Question: Using <URL> gem to do a DB backup, deployed the app with the gem installed to DigitalOcean and the next step is to run the generator using
'''
dokku run oktob bundle exec backup generate:model --trigger oktob_db_backup --databases="postgresql" --storages="dropbox" --encryptors="openssl" --compressors="gzip" --notifiers="mail"
'''
This should create the configuration files to setup the backup, but it returns nothing.

When I run the generator on my local machine, 2 files are generated as normal, but this time without using 'dokku run oktob' as it's on a local machine.
'''
Generated model file: '/Users/ahmadajmi/Backup/models/oktob_db_backup.rb'.
Generated configuration file: '/Users/ahmadajmi/Backup/config.rb'.
'''
Thanks
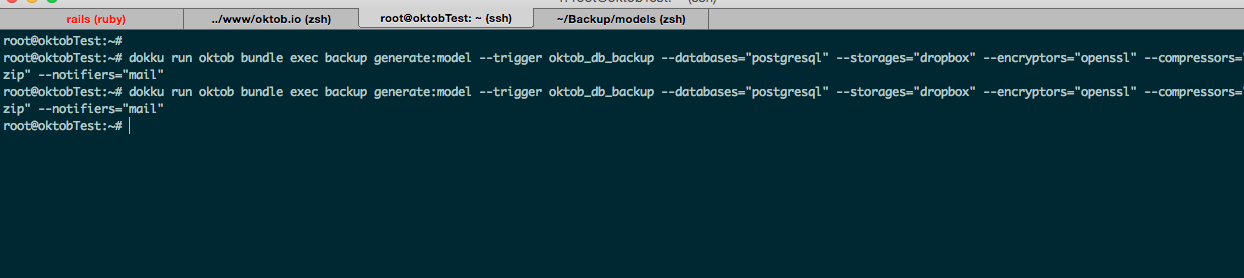
Answer: To solve the problem, the backup gem should be installed outside the app container in the Linux machine.
Backup <URL> command is used to to generate the backup config file.
'''
backup generate:model --trigger oktob_database_backup --databases="postgresql" --storages="s3" --compressor="gzip" --notifiers="mail"
'''
Which will create the backup configuration file '/root/Backup/models/oktob_database_backup.rb' in the Linux machine and not related to Dokku, or app container, and this file contains some required configuration related to the database connection, S3 information, and email account to send notifications.
'/root/Backup/models/oktob_database_backup.rb' file contains:
'''
# encoding: utf-8
##
# Backup Generated: oktob_db_backup
# Once configured, you can run the backup with the following command:
#
# $ backup perform -t oktob_db_backup [-c <path_to_configuration_file>]
#
# For more information about Backup's components, see the documentation at:
# http://backup.github.io/backup
#
Model.new(:oktob_database_backup, 'Oktob Production Database Backup') do
##
# PostgreSQL [Database]
#
database PostgreSQL do |db|
db.name = ENV['DATABASE_NAME']
db.username = ENV['DATABASE_USERNAME']
db.password = ENV['DATABASE_PASSWORD']
db.host = ENV['DATABASE_HOST']
db.port = ENV['DATABASE_PORT']
end
##
# Amazon Simple Storage Service [Storage]
#
store_with S3 do |s3|
# AWS Credentials
s3.access_key_id = ENV['AWS_ACCESS_KEY_ID']
s3.secret_access_key = ENV['AWS_SECRET_ACCESS_KEY']
s3.region = "us-west-2"
s3.bucket = ENV['AWS_DATABASE_BACKUP_BUCKET_NAME']
s3.path = "/"
end
##
# Gzip [Compressor]
#
compress_with Gzip
##
# Mail [Notifier]
#
# The default delivery method for Mail Notifiers is 'SMTP'.
# See the documentation for other delivery options.
#
notify_by Mail do |mail|
mail.on_success = true
mail.on_warning = true
mail.on_failure = true
mail.from = ENV['EMAIL_ADDRESS']
mail.to = ENV['EMAIL_ADDRESS']
mail.address = "smtp.gmail.com"
mail.port = 587
mail.domain = "oktob.io"
mail.user_name = ENV['SMTP_USERNAME']
mail.password = ENV['SMTP_PASSWORD']
mail.authentication = "plain"
mail.encryption = :starttls
end
end
'''
The configurations are stored in '/etc/environment' file as:
'''
## Database
export DATABASE_NAME=''
export DATABASE_USERNAME=''
export DATABASE_PASSWORD=''
export DATABASE_HOST=''
export DATABASE_PORT=''
## Amazon S3
export AWS_ACCESS_KEY_ID=''
export AWS_SECRET_ACCESS_KEY=''
export AWS_DATABASE_BACKUP_BUCKET_NAME=''
## Email
export EMAIL_ADDRESS=''
export SMTP_USERNAME=''
export SMTP_PASSWORD=''
'''
To perform a backup manually we can do type 'backup perform -t oktob_database_backup', and this command will do 3 things:
- - 'oktob-database-backup'- 'EMAIL_ADDRESS'
The backup is done every one hour using a cron job, this job added in 'crontab -e' as:
'''
0 * * * * /bin/bash -l -c '/usr/local/rvm/gems/ruby-2.0.0-p647/bin/backup perform -t oktob_database_backup'
'''
We can get the '/usr/local/rvm/gems/ruby-2.0.0-p647/bin/backup' part by typing 'which backup' in the command line, to get the path.
Good articles to check:
<URL>
<URL>